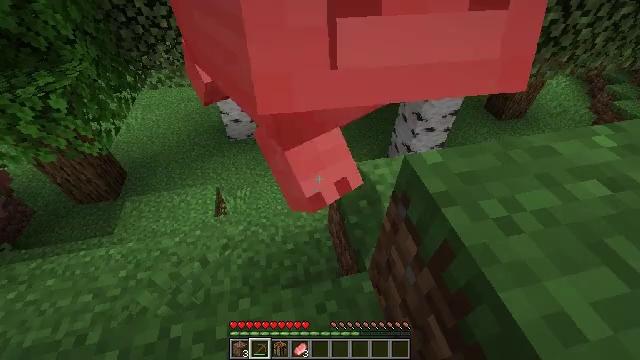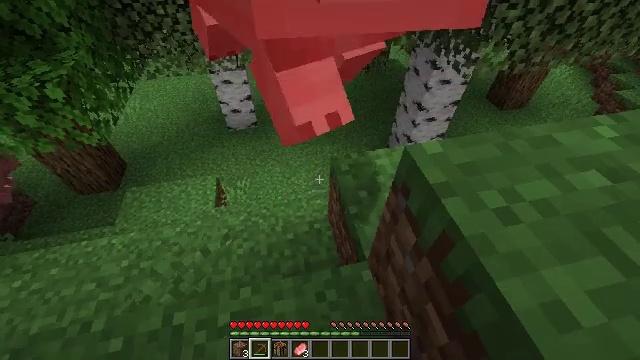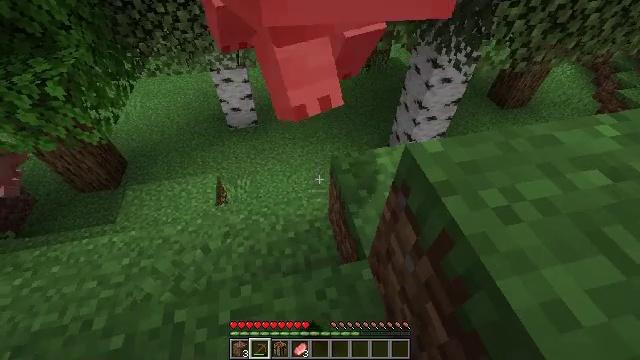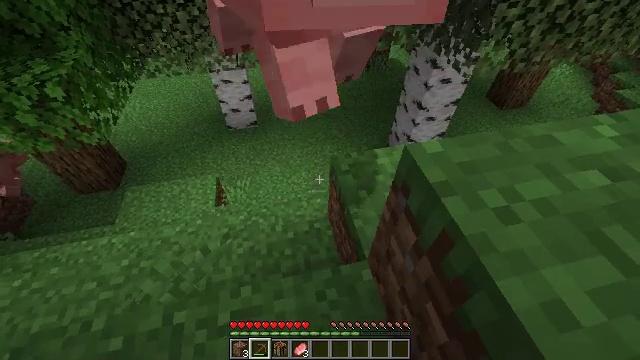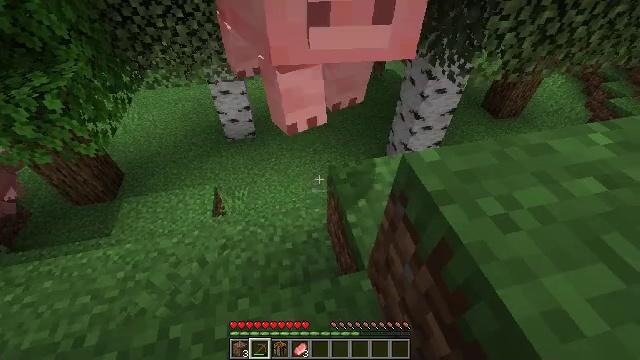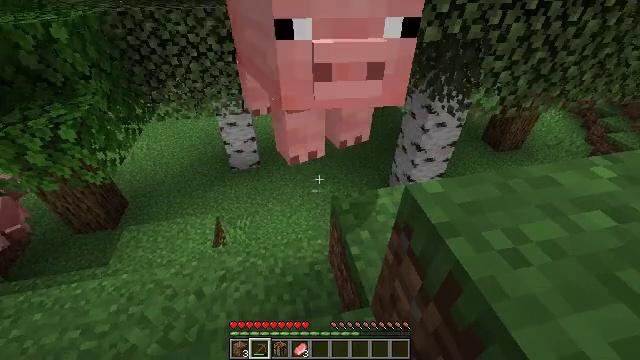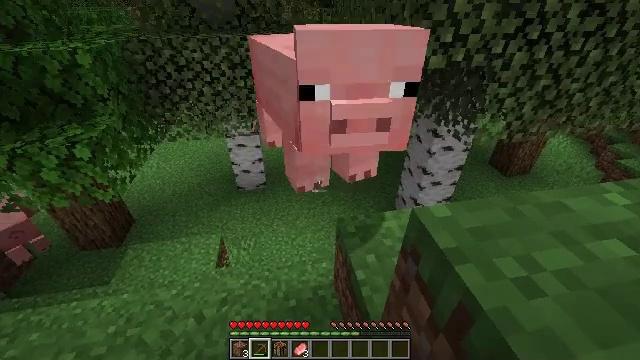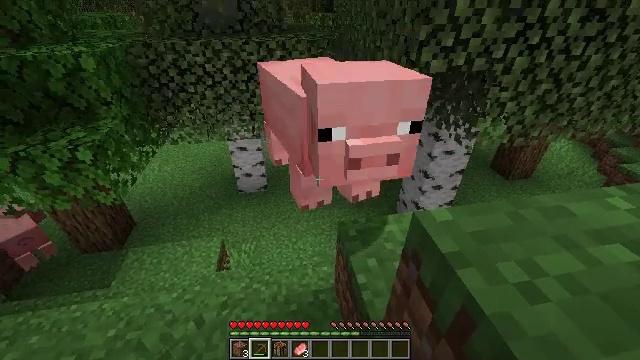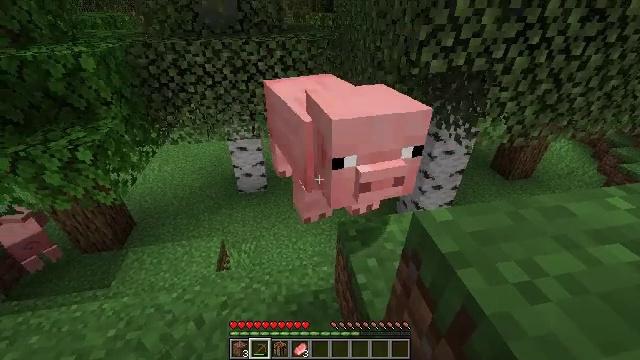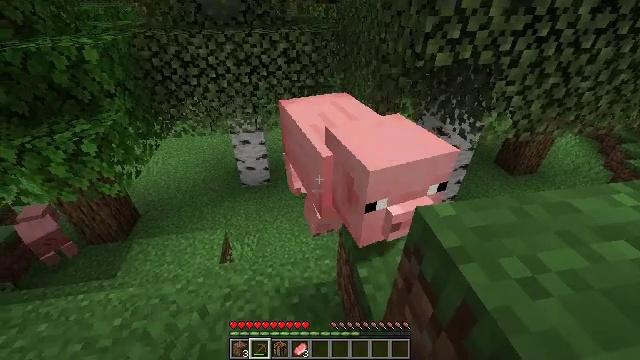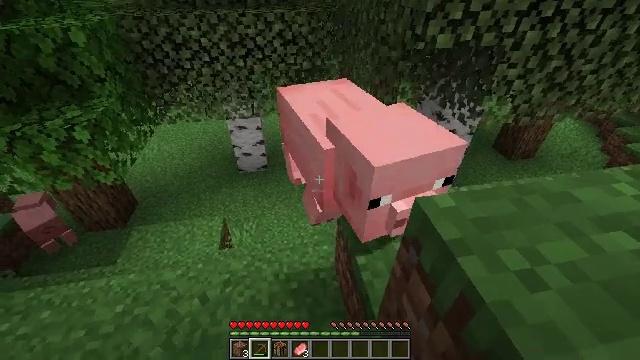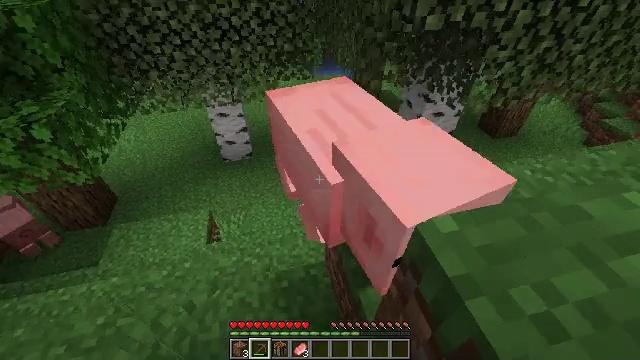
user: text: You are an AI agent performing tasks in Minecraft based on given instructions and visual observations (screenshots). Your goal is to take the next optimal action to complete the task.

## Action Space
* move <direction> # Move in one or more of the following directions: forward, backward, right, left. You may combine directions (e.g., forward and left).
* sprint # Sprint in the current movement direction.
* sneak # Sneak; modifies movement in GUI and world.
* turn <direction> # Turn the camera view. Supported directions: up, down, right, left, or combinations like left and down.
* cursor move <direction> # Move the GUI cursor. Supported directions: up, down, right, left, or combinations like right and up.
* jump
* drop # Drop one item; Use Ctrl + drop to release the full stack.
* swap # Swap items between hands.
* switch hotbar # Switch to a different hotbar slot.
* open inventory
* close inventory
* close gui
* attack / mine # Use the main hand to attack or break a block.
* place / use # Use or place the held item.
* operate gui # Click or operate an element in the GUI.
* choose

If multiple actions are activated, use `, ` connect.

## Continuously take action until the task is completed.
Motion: motion action
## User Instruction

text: Combat the pig.
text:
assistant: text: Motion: turn down, attack / mine
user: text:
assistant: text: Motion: attack / mine
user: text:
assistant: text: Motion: attack / mine
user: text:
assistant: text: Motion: turn up
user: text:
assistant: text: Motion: turn up
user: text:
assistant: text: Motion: turn left and up
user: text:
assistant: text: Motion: attack / mine
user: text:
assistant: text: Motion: attack / mine
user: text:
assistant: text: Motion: turn down, attack / mine
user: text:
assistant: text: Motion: move forward, turn down
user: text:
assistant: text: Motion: move forward, turn right and down, attack / mine
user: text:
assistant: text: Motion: attack / mine